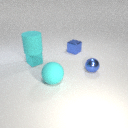
small blue metal sphere in front of small blue metal cube